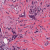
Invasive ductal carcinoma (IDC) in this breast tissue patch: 1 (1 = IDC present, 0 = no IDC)